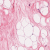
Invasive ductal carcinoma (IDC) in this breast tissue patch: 0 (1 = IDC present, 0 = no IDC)